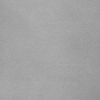
Label: dusty